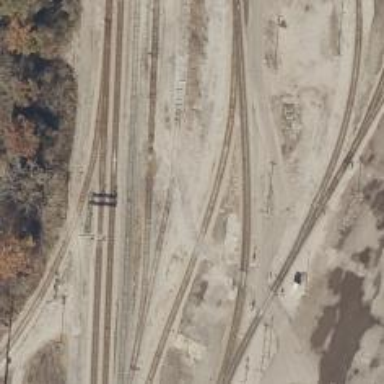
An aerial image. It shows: Unused railway yard.